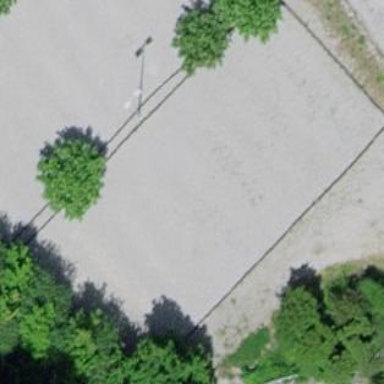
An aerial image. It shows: Boules sport pitch with fine gravel surface.